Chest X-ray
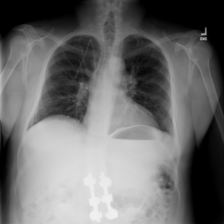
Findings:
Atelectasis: negative
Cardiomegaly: positive
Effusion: negative
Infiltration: negative
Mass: negative
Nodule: negative
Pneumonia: negative
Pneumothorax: negative
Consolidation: negative
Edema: negative
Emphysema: negative
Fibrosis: negative
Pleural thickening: negative
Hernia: negative